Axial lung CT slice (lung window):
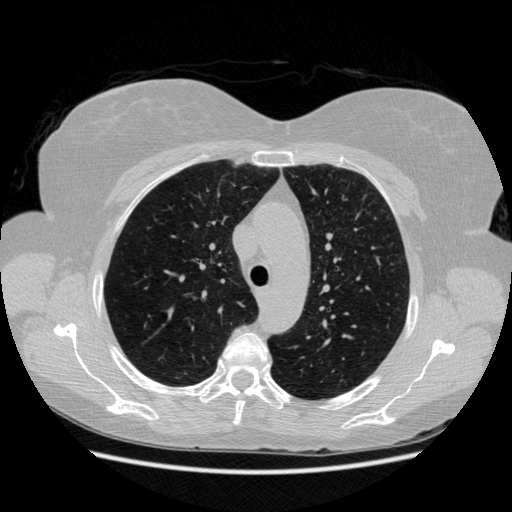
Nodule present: no